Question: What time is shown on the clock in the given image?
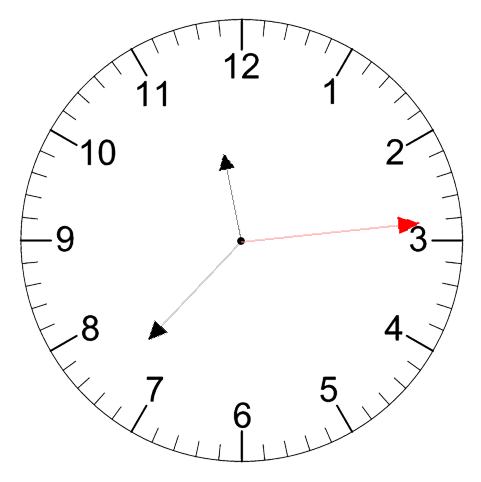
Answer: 11:37:14